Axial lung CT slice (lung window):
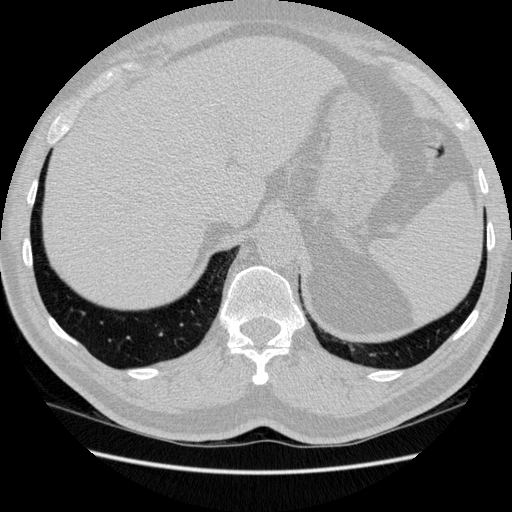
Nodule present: no